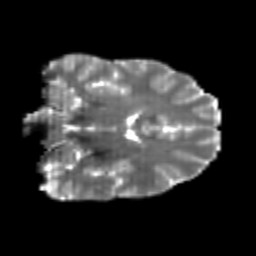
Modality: T2w
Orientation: coronal
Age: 22
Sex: male
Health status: healthy
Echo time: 0.074 s